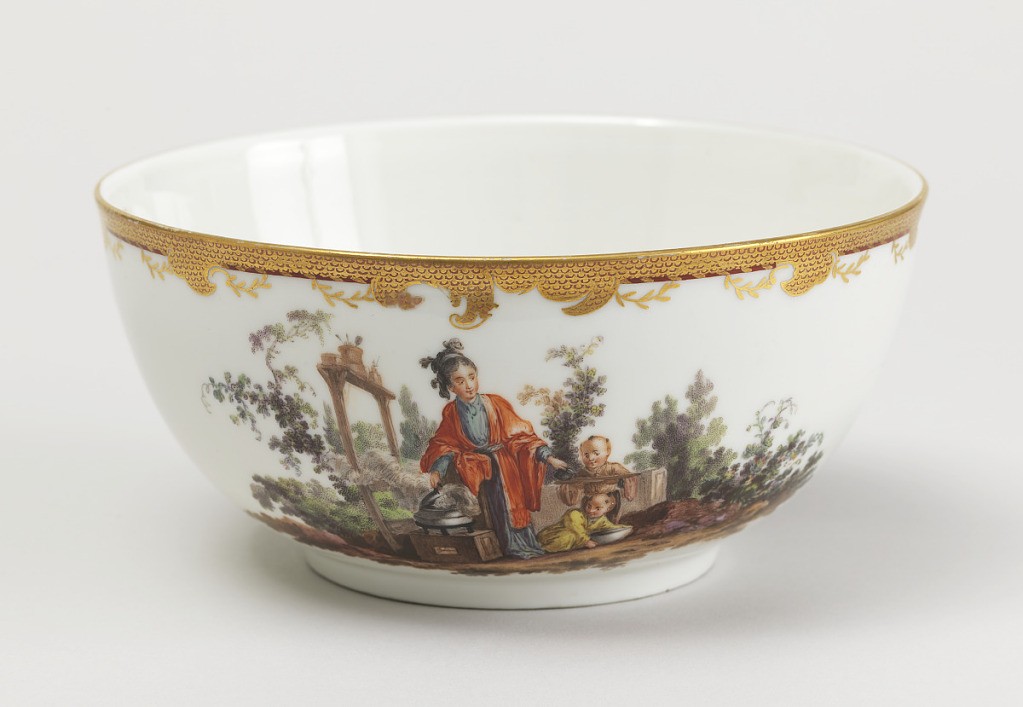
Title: Slop Bowl with Chinoiserie Vignettes
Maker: Royal Porcelain Manufactory, Berlin, German, established 1763
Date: ca. 1770
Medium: hard paste porcelain, vitreous enamel, gold
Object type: bowl
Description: Flat hemisphere, with cylindrical foot. Vignettes of Chinoiserie figures in landscape, with gilded and painted imbricated borders.